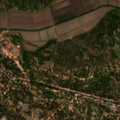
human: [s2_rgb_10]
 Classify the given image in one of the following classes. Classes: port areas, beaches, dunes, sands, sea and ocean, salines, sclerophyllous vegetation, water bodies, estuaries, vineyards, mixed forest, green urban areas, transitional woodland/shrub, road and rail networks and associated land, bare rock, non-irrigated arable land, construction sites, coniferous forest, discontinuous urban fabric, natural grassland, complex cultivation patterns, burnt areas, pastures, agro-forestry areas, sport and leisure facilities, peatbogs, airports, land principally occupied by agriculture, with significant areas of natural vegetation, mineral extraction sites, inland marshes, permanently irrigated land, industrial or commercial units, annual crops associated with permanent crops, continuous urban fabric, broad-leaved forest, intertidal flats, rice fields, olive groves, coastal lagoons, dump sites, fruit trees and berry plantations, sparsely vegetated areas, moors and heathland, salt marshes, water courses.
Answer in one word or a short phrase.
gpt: continuous urban fabric